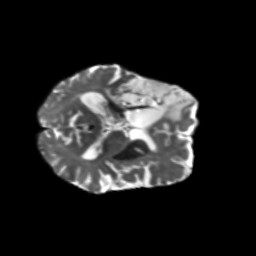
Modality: T2w
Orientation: axial
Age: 71
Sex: female
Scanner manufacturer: siemens
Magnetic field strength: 3 T
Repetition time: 5.47 s
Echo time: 0.0854 s